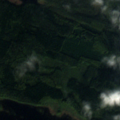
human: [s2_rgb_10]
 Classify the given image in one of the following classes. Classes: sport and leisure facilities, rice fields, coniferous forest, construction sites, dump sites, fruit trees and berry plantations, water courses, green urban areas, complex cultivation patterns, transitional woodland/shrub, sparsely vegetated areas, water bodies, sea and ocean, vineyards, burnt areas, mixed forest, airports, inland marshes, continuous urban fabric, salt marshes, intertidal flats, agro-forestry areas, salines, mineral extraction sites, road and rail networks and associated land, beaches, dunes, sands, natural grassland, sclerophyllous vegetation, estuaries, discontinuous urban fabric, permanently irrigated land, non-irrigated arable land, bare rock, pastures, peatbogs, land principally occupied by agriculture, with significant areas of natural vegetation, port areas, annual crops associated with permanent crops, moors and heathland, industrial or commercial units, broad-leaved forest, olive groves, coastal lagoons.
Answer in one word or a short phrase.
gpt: coniferous forest, mixed forest, water bodies